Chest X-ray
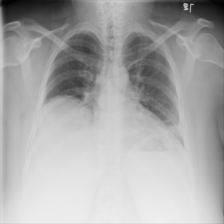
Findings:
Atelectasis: positive
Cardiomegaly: negative
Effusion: positive
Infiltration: positive
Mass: negative
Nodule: negative
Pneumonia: negative
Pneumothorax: negative
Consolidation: negative
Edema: negative
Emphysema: negative
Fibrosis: negative
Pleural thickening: negative
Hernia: negative